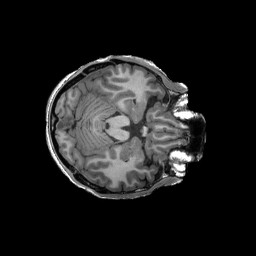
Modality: T1w
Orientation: axial
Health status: ill
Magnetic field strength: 3 T